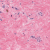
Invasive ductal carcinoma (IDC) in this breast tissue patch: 0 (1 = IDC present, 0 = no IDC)